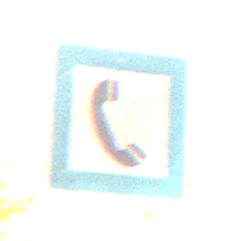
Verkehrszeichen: Fernsprecher
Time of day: SunriseSunset
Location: Roofed (Suburban)
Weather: Clear
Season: NotSpecified
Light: Natural